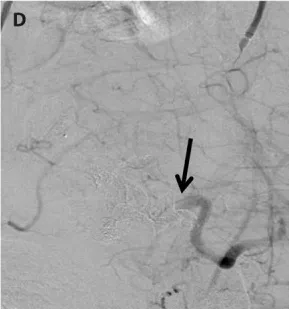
(D) Post-embolisation angiography reveals total occlusion of the left uterine artery (arrow) and absence of the previous AVM.
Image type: radiology (ct)